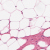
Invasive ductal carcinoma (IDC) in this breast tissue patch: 0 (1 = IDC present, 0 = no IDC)